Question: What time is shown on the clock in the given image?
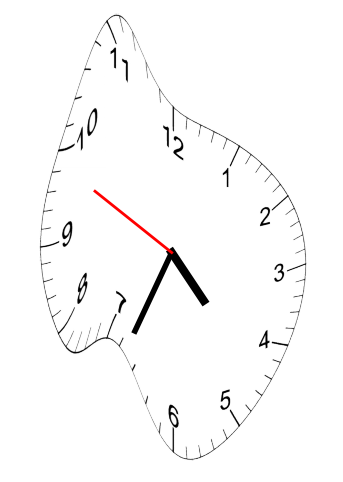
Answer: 04:33:49